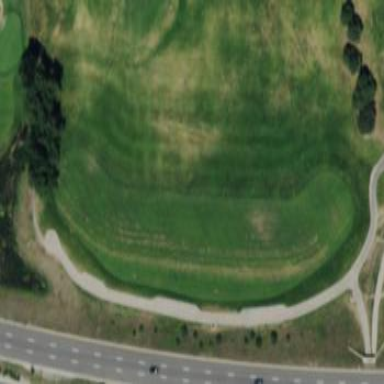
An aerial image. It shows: Grassy area designated as golf tee.